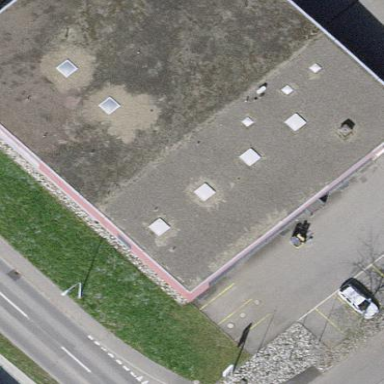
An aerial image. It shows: Industrial building.